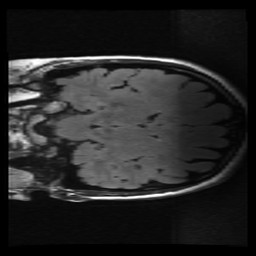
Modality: FLAIR
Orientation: coronal
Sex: female
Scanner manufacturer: ge
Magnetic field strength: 3 T
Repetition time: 9 s
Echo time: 0.1237 s